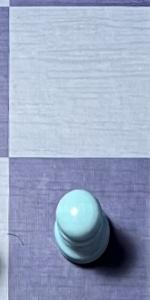
Label: Pawn_White